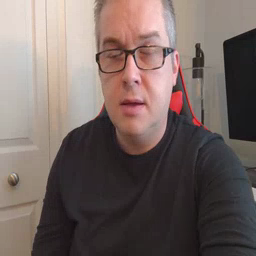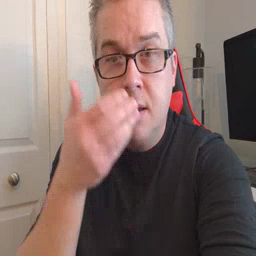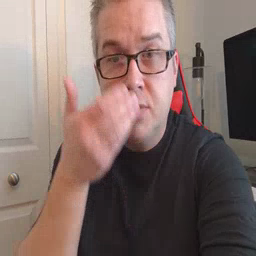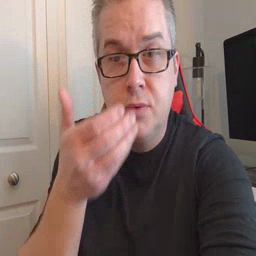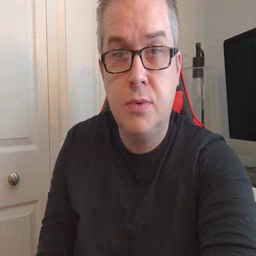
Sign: cereal